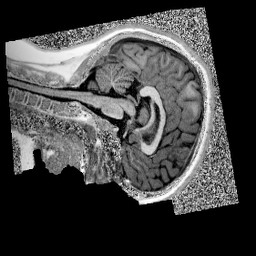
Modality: UNIT1
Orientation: sagittal
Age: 11
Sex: female
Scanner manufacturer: siemens
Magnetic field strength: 3 T
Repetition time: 4 s
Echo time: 0.00299 s